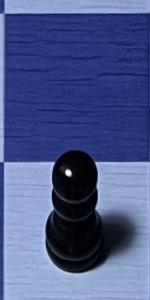
Label: Pawn_Black